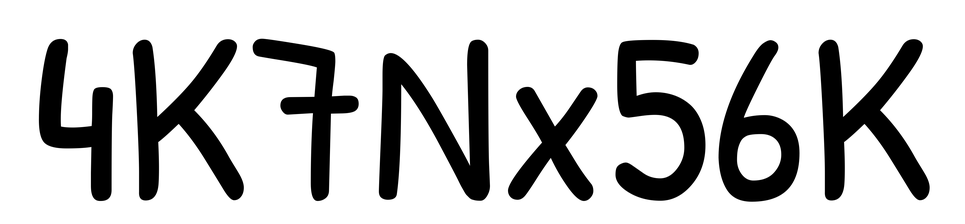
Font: PatrickHand-Regular